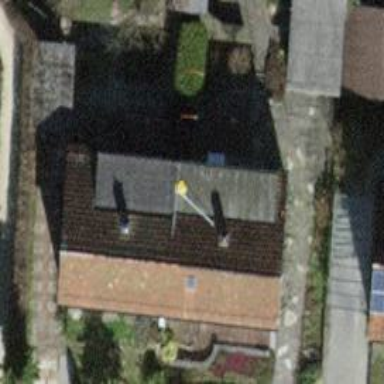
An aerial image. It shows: Semidetached house.